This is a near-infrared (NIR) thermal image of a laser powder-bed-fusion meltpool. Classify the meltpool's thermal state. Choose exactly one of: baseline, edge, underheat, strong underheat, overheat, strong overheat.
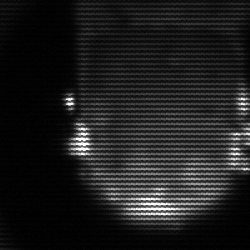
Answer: baseline